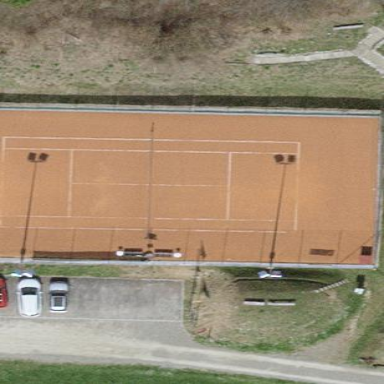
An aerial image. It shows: Sandy tennis court in leisure land pitch.